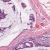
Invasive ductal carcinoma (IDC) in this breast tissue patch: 1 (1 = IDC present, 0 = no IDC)